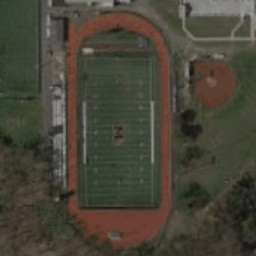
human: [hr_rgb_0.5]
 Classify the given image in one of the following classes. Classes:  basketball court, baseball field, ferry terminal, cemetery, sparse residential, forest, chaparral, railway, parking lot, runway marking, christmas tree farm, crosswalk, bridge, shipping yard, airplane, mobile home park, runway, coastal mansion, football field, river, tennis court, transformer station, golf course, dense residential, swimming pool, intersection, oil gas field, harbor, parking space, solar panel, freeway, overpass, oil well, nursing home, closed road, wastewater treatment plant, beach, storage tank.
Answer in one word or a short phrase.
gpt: football field